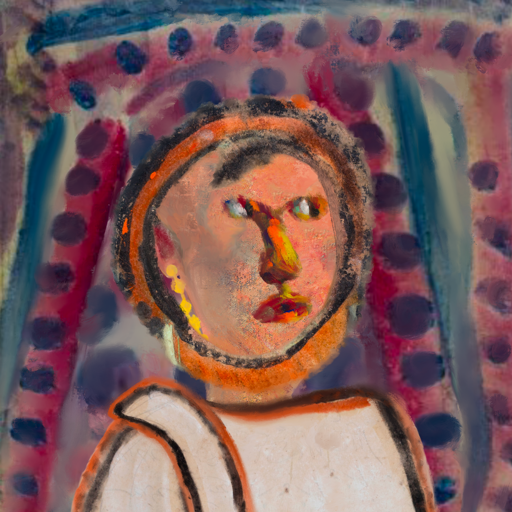
Background: HillGirl, Head And Neck Side: Irani, Face Side: An_Impression, Bust: Roy_Bahadur, Hair Side: Childish, Head Accessory: Blank, Second Necklace: Blank, Necklace: Blank, Baby: Blank